Interaction volume radius: 5 \u00c5
Interaction volume height: 25 \u00c5
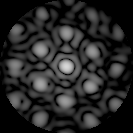
Disorder parameter: 0.428